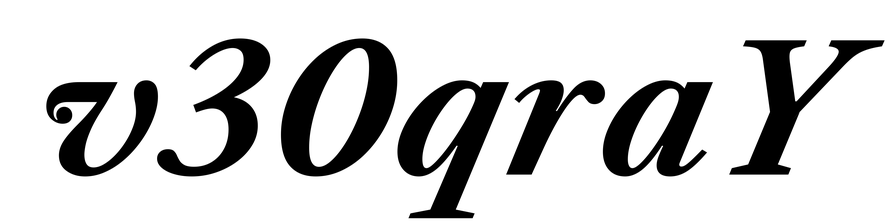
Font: LibreCaslonText-Italic_Bold_Italic